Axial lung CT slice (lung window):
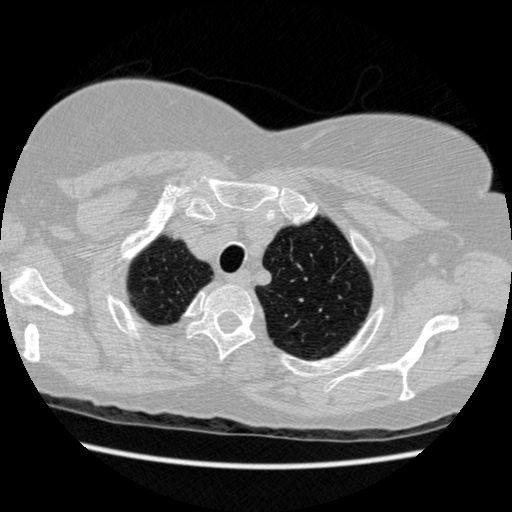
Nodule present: no